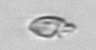
Label: Katodinium_or_Torodinium